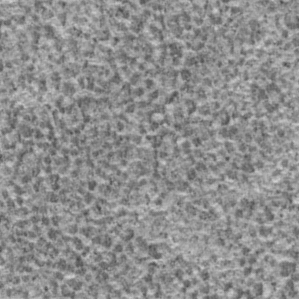
Label: frost